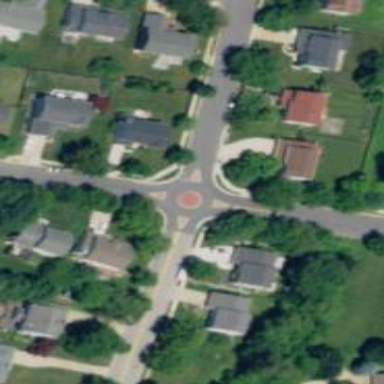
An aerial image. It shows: Mini roundabout on the road.